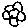
Label: flower